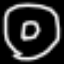
Label: donut